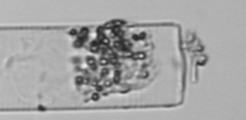
Label: Guinardia_flaccida